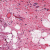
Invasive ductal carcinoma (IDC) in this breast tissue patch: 0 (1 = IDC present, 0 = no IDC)